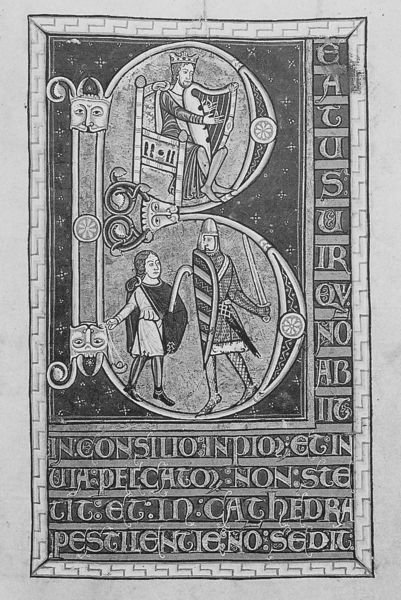
Titel: Psalter (Fécamp Psalter)
Institution: Den Haag, Koninklijke Bibliotheek
Schlagwörter: kampf, mann, umhang, weiß, bunt, grau, männer, schwarz, stuhl, muster, ornament, bibel, rahmen, gold, kind, blatt, krone, kreis, rund, schrift, figuren, könig, thron, inschrift, junge, scheide, schild, maske, buch, kloster, druck, sterne, initialen, stich, seite, illustration, schwert, text, buchstabe, buchstaben, soldat, initiale, helm, ritter, buchseite, wappen, gebetsbuch, altes testament, teufel, mittelalter, romanik, harfe, david, kupferstich, leier, ziege, harve, romanisch, latein, initial, laier, buchmalerei, minnesänger, majuskel, artus, knappe, pest, stahlstich, illumination, goliath, b, at, könif, rittertum, altes testamt, laierspieler, medial, medival, sänder